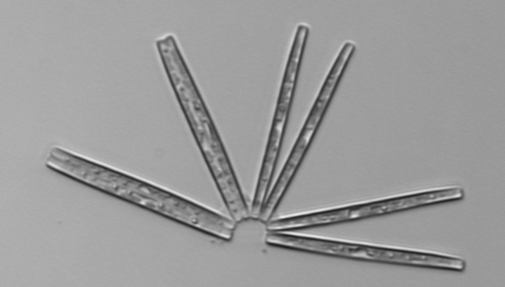
Label: Thalassionema